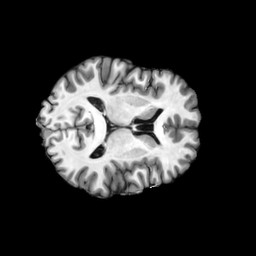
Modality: T1w
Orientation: axial
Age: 53
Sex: male
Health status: ill